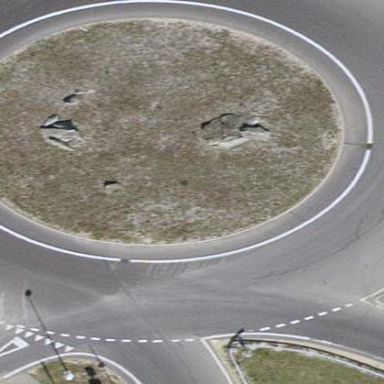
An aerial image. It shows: Roundabout at primary highway.